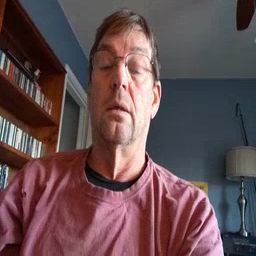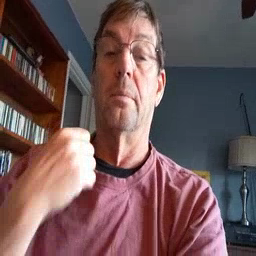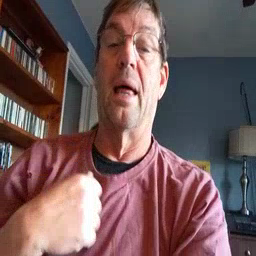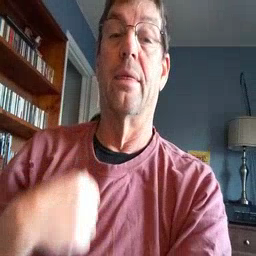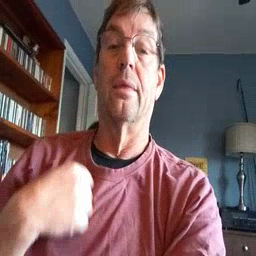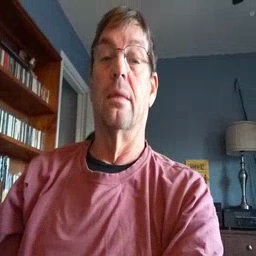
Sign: bath